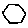
Label: hexagon